Question: Hey in trying to submit my app to iTunes. It passes the validation, but when i submit it's showing an error:
'''
an error occurred uploading to the iTunes store
'''

I have tried all possible solutions that I found during searching about this problem for almost one day .
'''
I tried these lines without any success
cd /System/Library/Frameworks/JavaVM.framework/Versions
sudo ln -s CurrentJDK /System/Library/Frameworks/JavaVM.framework/Versions/1.5
sudo ln -s CurrentJDK /System/Library/Frameworks/JavaVM.framework/Versions/1.5.0
'''
I use xcode 4.2 and snow leopard Mac OS .
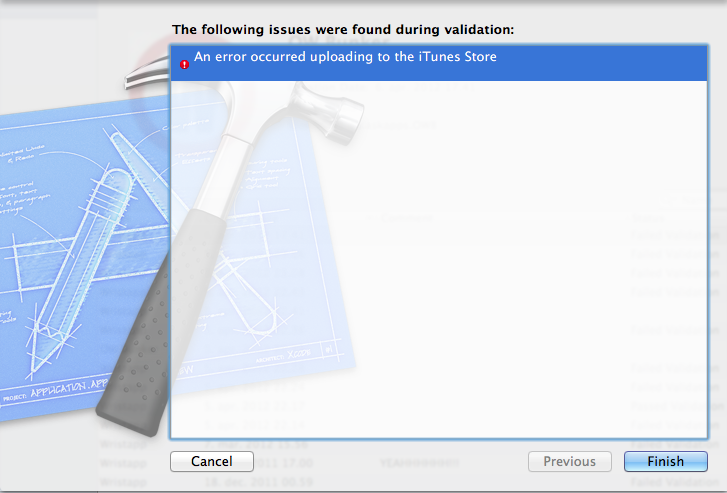
Answer: Just use the newest Application Loader to submit apps. For Snow Leopard Mac OS, you can download Application Loader 2.5 from <URL> to see what the problem really is. If nothing else is wrong, you may get this error:
> This bundle is invalid. Apple is not currently accepting applications built with this version of the SDK, xcode.
I am also working on submitting apps with Xcode 4.2, because my macbook is too old to upgrade to Lion and to install Xcode 4.6. It seems that Xcode 4.2 is too old to be supported and the best solution is to install Xcode 4.6.